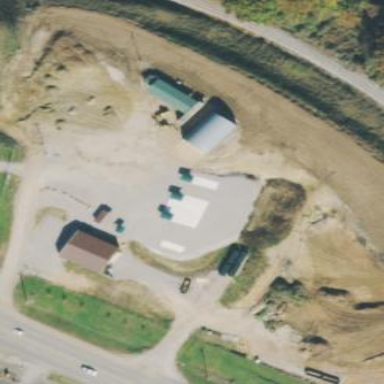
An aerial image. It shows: Waste transfer station.